Interaction volume radius: 5 \u00c5
Interaction volume height: 15 \u00c5
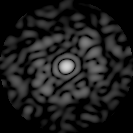
Disorder parameter: 0.8574